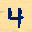
Label: 4